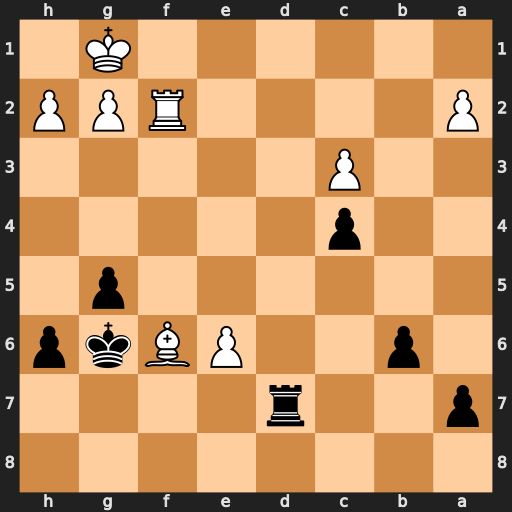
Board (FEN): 8/p2r4/1p2PBkp/6p1/2p5/2P5/P4RPP/6K1
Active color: b
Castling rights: -
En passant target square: -
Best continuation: Rd1+ Rf1 Rxf1+ Kxf1 Kxf6